Question: This is a simple where clause from a single table. The problem is that I am not getting any results when I should. The AND is necessary as both conditions must be meet. The 2nd table shows that the condition should be met.
'''
select *
from UserPermissions up
where up.PermissionId = 5 and up.PermissionId = 7
select *
from UserPermissions up
where up.UserId = '40376a15-8b4b-43c0-a174-67f935ec7e8e'
'''
Here are the results. The first query returns no results, but Select 2 shows results from specific user. Rows 2 and 3 show that the PermissionId should match up.

There looks to be some misunderstandings on what I'm asking. Most likely how it was worded. What I'm expecting is to get a single UserID for each user who has PermissionID of 5 (in one row) and 7 (in another row).
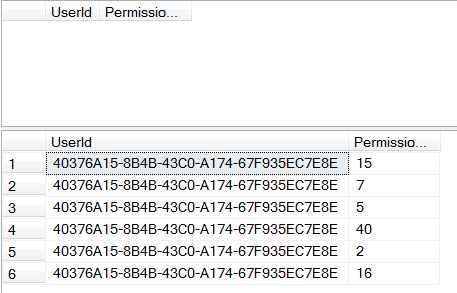
Answer: The problem with your original query is you are asking to return results where the 'PermissionId' is equal to two values at the same time - meaning the same row - this is impossible.
However you can get return the 'UserID' that has both 'PermissionId =5' 'PermissionId =7' by using a 'GROUP BY' with a 'HAVING' clause:
'''
SELECT userId
FROM UserPermissions up
WHERE PermissionId IN (5, 7)
GROUP BY userId
HAVING COUNT(DISTINCT PermissionId) = 2
'''